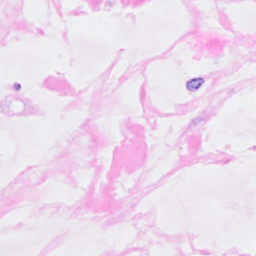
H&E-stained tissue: Breast